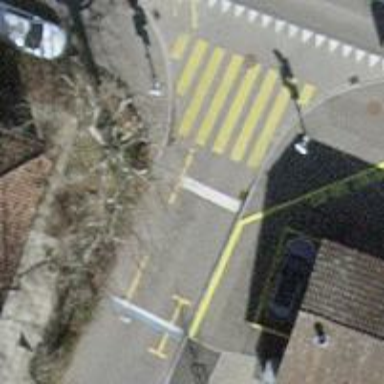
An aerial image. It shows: Road with traffic signals and zebra crossing with traffic signals.